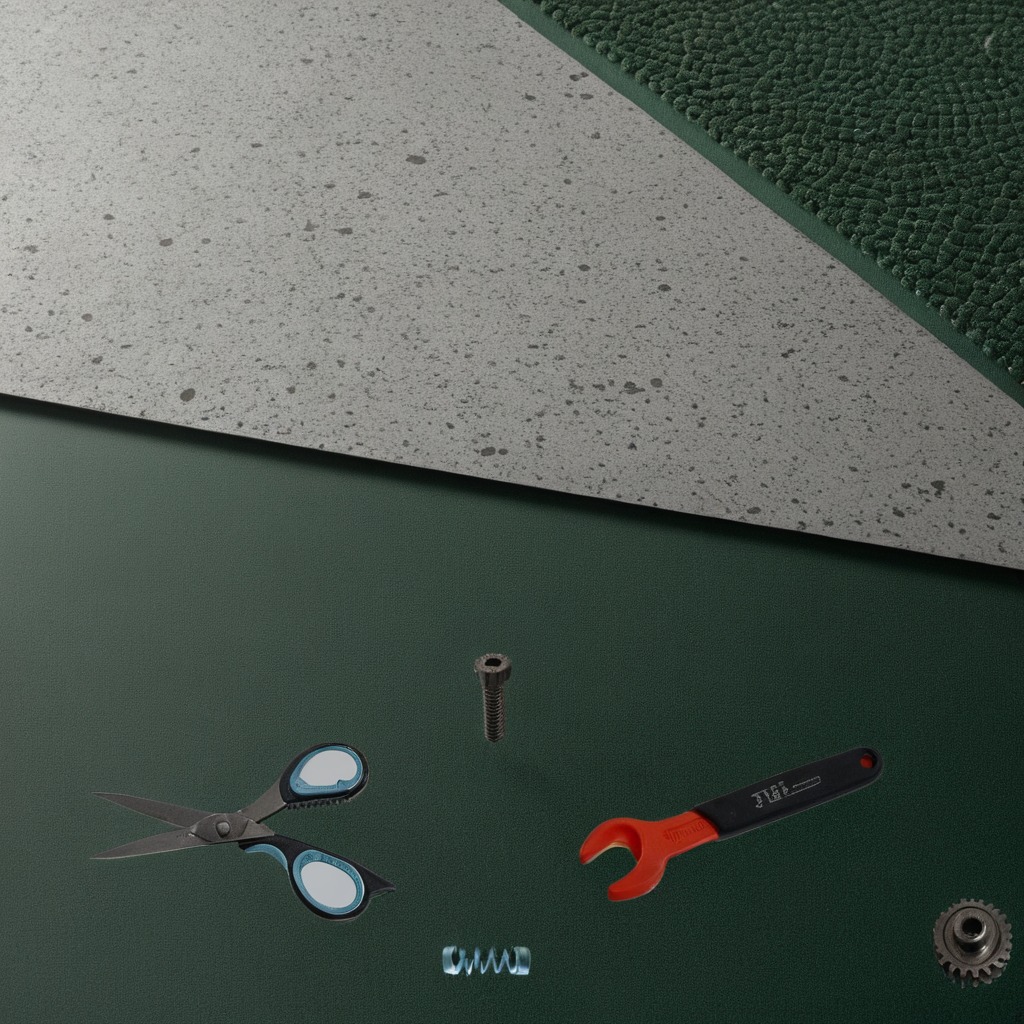
A steel gear with teeth, a metal machine screw, a coiled metal spring, a pair of scissors, and a wrench are lying on the clean granite tabletop beneath the green rubber mat inside a workshop under bright overhead lighting crisp shadows high clarity worn but beneath the mat.